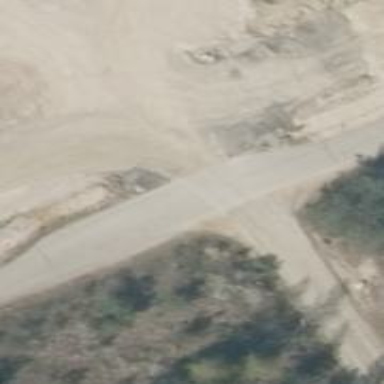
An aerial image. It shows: Passing place on the road.